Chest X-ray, AP view. Patient: 58 years old, sex M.
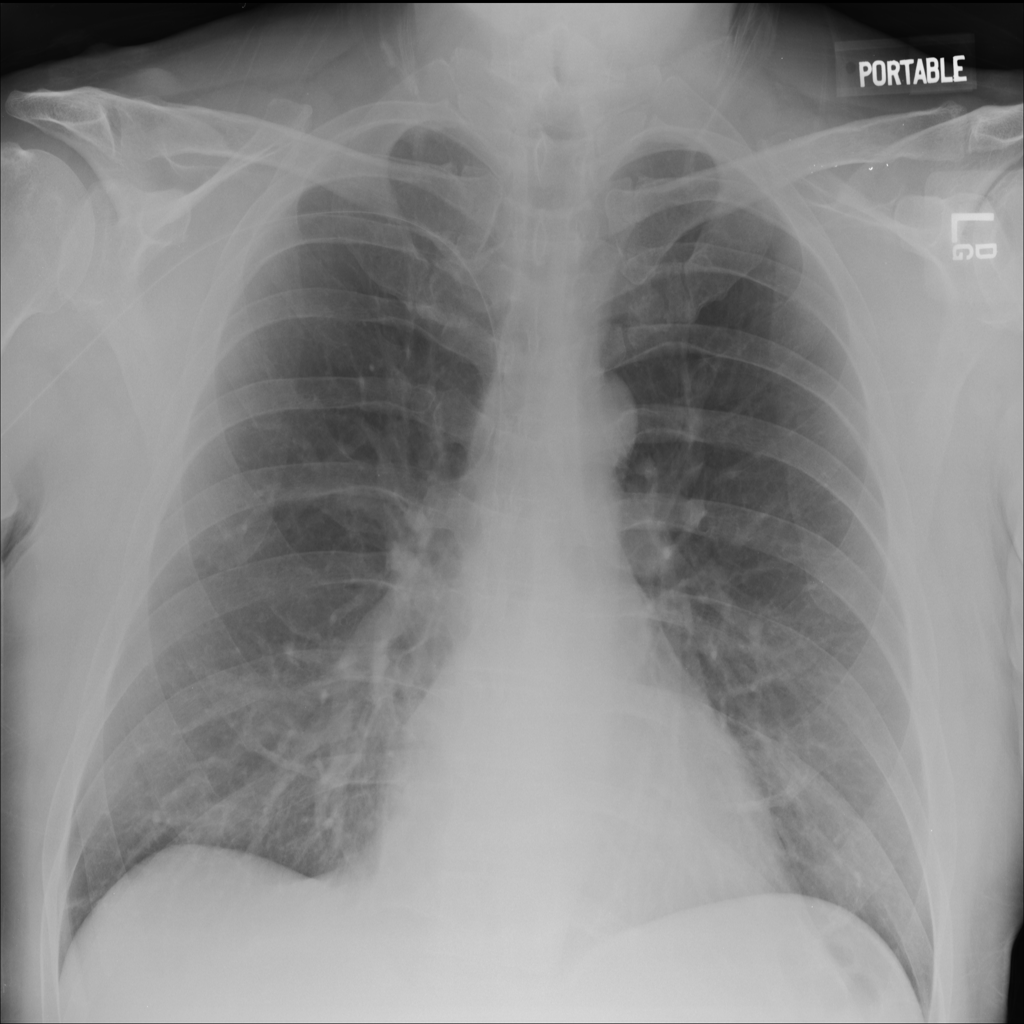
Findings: No Finding